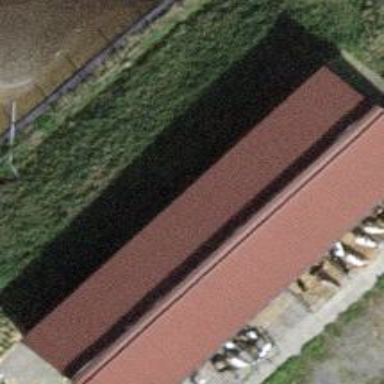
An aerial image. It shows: Farm auxiliary building.